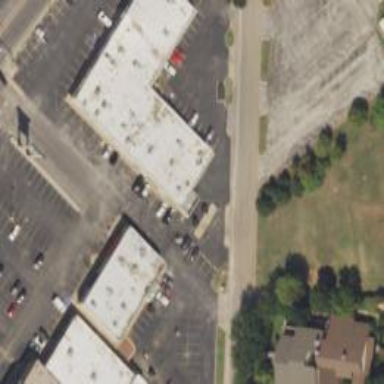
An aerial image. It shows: Commercial building.